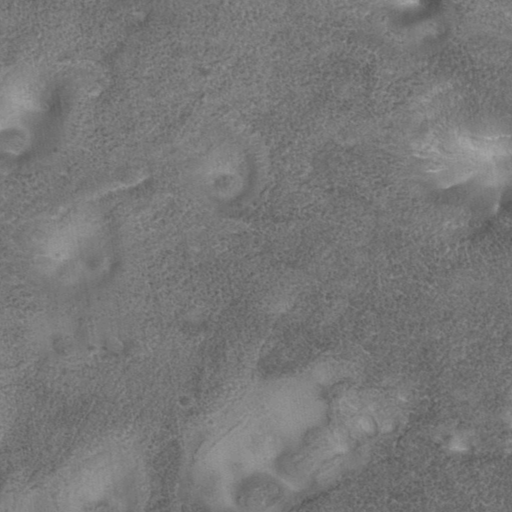
Objects detected: cone, cone, cone, cone